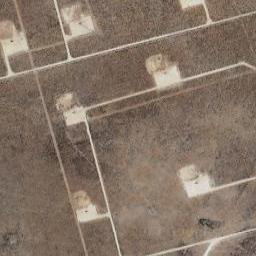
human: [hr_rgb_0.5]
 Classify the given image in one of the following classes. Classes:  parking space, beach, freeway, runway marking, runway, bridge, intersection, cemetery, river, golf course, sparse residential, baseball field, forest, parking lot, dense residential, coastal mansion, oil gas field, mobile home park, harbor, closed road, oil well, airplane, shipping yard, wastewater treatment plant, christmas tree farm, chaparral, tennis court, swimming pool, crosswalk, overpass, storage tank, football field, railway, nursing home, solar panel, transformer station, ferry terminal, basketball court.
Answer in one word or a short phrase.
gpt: oil gas field